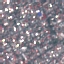
Land use / land cover class: Residential